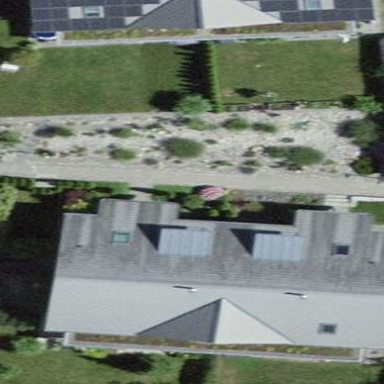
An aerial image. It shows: Simple house.